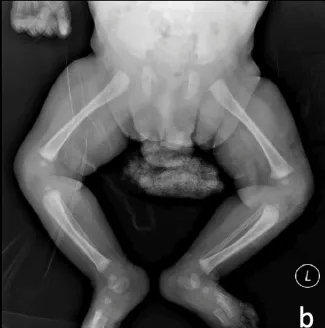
X-ray images of skull, chest, abdomen, hips and bilateral lower extremities. , abdomen, hips and bilateral lower extremities.
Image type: radiology (x_ray)